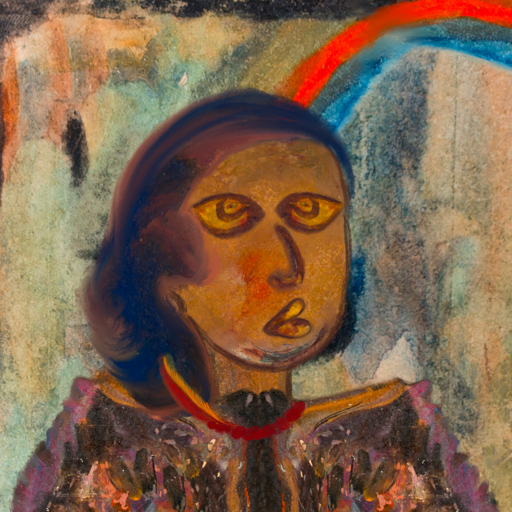
Background: Childish, Head And Neck Side: Pipe, Face Side: Comrade, Bust: Gypsy_Queen, Hair Side: Mother_And_Son_Son, Head Accessory: Blank, Second Necklace: Blank, Necklace: Pipe, Baby: Blank